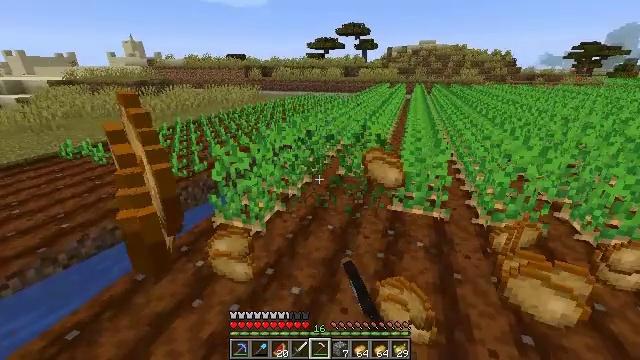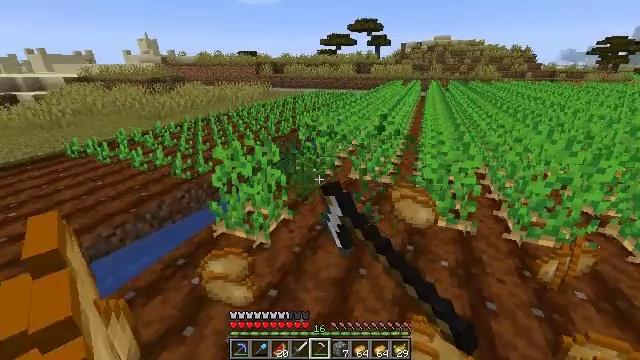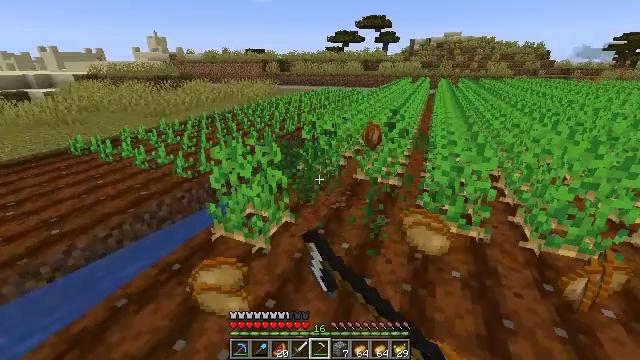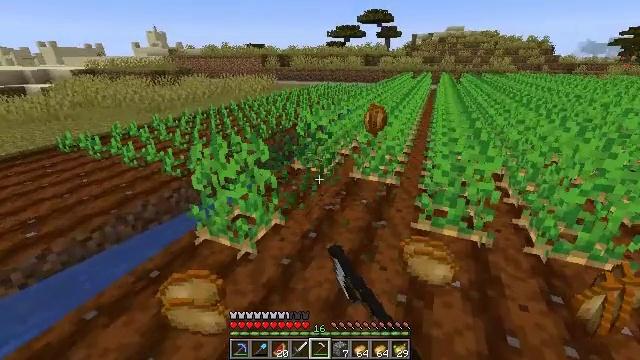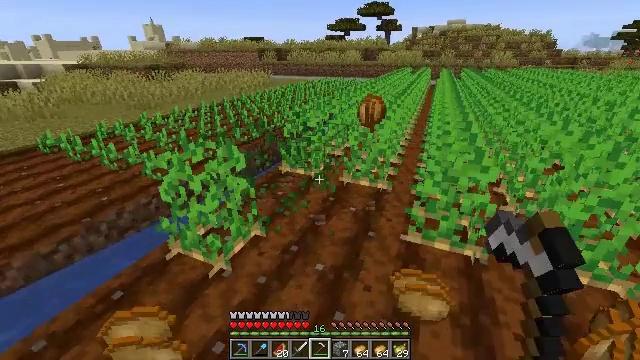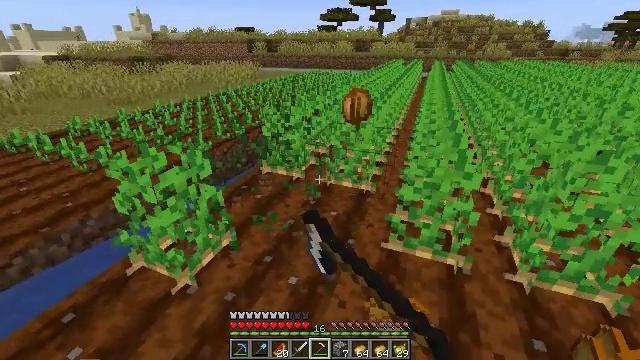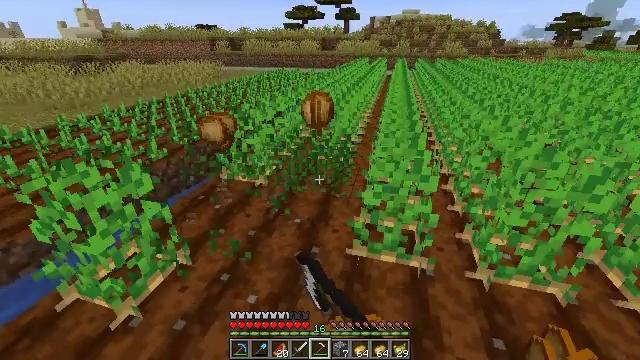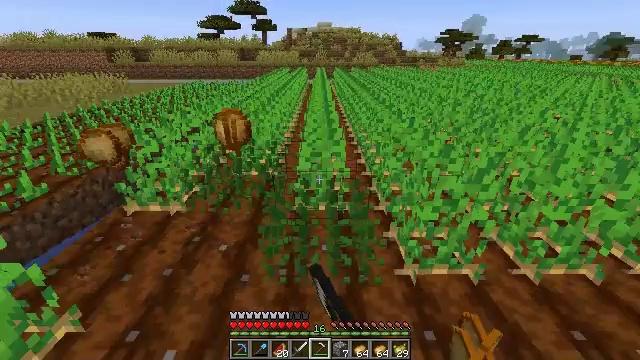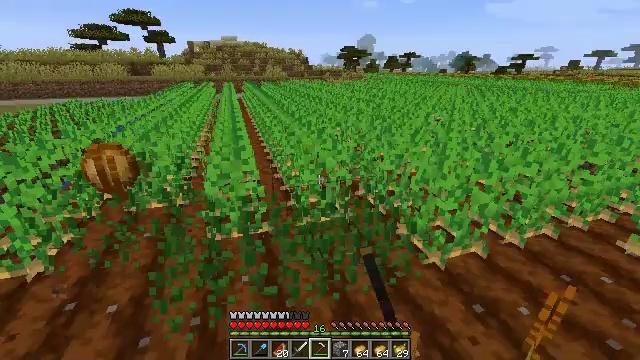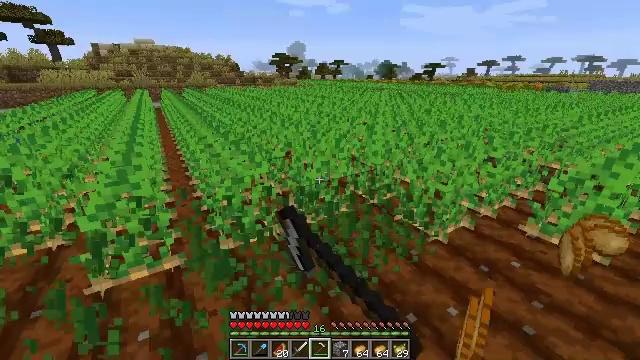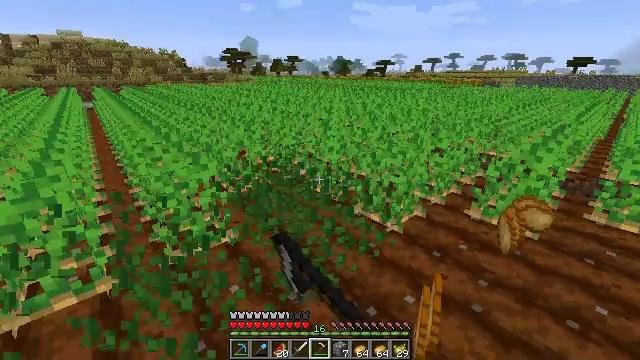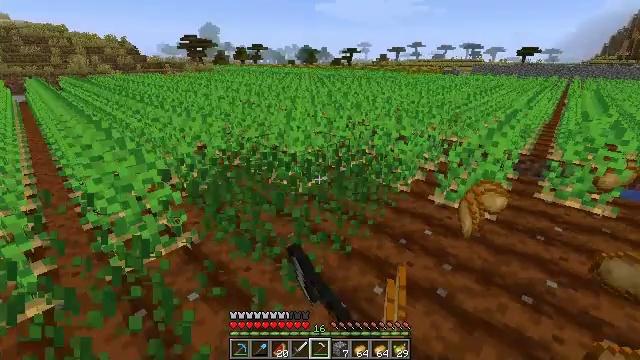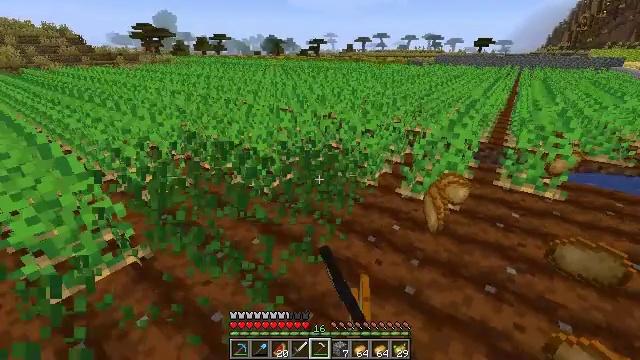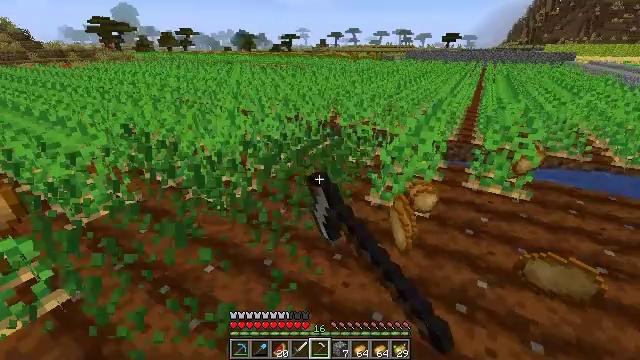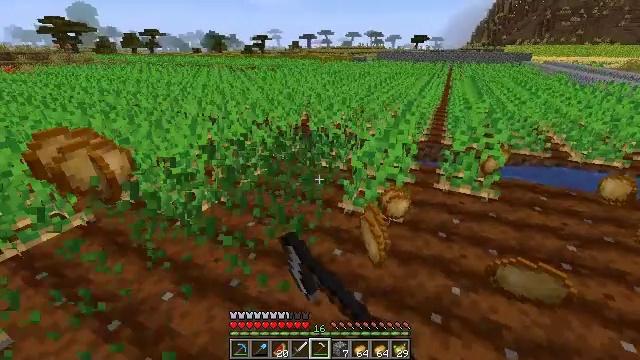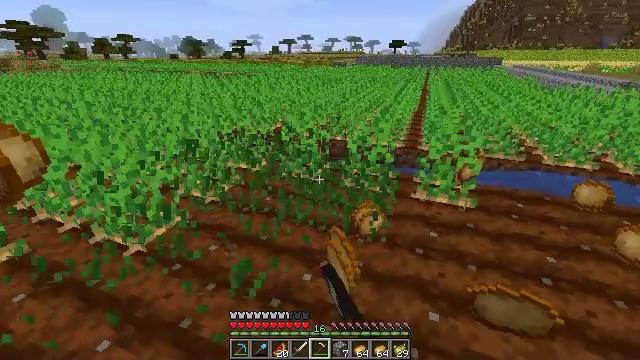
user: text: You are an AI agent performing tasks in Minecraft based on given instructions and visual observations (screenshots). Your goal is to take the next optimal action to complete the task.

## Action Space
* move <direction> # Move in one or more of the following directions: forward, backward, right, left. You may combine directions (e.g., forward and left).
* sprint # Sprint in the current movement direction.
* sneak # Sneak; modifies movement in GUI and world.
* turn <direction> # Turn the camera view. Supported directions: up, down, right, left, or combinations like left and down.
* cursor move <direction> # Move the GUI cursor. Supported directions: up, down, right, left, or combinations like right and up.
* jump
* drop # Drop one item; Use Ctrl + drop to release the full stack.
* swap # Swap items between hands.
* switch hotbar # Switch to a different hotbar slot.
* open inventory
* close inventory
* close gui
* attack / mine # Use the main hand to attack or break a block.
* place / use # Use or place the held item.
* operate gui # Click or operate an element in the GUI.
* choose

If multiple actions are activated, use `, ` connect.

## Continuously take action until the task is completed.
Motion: motion action
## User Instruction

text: Mine potatoes from the farmland.
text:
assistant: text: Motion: move forward, turn left, attack / mine
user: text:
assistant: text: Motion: move forward and move right, turn left, attack / mine
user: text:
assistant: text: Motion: move forward and move right, attack / mine
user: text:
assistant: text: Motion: move forward and move right, attack / mine
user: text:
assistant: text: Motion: move forward and move right, turn right and down, attack / mine
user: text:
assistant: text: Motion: move forward and move right, turn right, attack / mine
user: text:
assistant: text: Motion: move forward and move right, turn right and up, attack / mine
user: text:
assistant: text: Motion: move forward and move right, turn right and up, attack / mine
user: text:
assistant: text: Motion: move forward and move right, turn right and up, attack / mine
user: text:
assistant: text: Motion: move forward and move right, turn right, attack / mine
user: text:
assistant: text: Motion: move forward and move right, turn right and down, attack / mine
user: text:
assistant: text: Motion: move forward and move right, turn right and down, attack / mine
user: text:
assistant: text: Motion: move forward and move right, turn right, attack / mine
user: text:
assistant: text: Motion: move forward and move right, turn right, attack / mine
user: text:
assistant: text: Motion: move forward and move right, turn right, attack / mine
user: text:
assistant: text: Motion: move forward and move right, turn right, attack / mine
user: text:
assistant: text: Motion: move forward and move right, attack / mine
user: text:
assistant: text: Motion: move forward, turn right, attack / mine
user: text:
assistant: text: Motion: move forward, turn right, attack / mine
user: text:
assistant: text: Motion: move forward, turn right and down, attack / mine
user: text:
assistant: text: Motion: move forward and move left, turn right, attack / mine
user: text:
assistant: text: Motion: move forward and move left, turn left, attack / mine
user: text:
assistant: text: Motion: move forward and move left, turn left, attack / mine
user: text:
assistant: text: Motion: move forward and move left, turn left, attack / mine
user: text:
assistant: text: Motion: move forward and move left, turn left and up, attack / mine
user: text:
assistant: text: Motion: move forward and move left, turn left, attack / mine
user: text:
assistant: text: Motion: move forward and move left, turn left, attack / mine
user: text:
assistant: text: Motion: move forward and move left, turn left, attack / mine
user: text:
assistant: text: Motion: move forward and move left, turn left and down, attack / mine
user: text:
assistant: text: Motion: move forward and move left, turn left and down, attack / mine